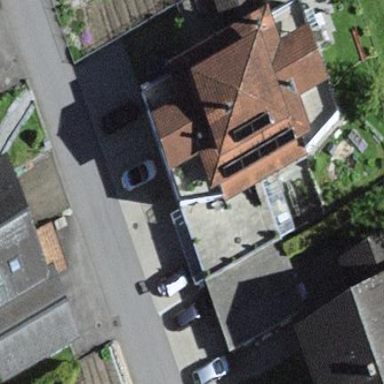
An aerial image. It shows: Simple house.